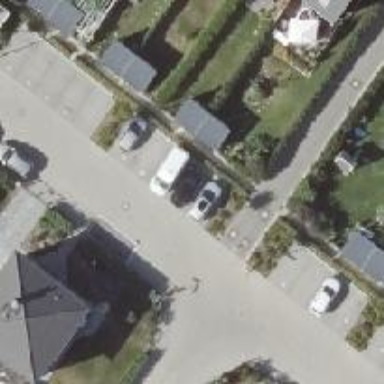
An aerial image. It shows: Footway along the road.